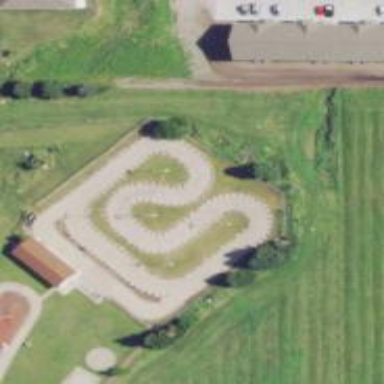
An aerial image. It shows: Karting raceway road for racing enthusiasts.